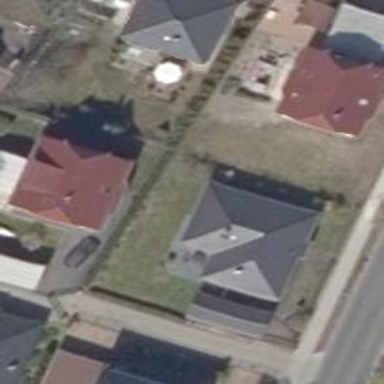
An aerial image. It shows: Detached building with hipped roof.